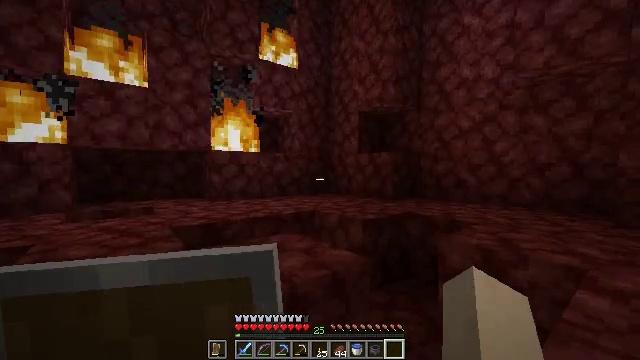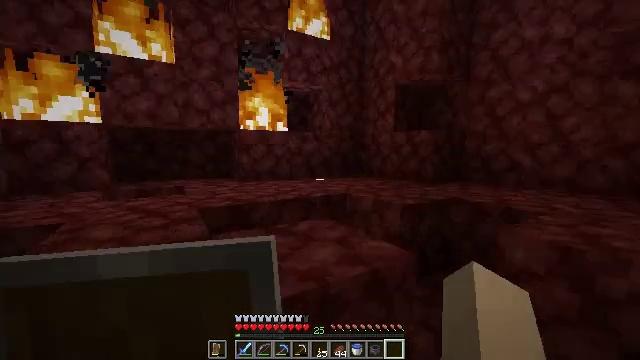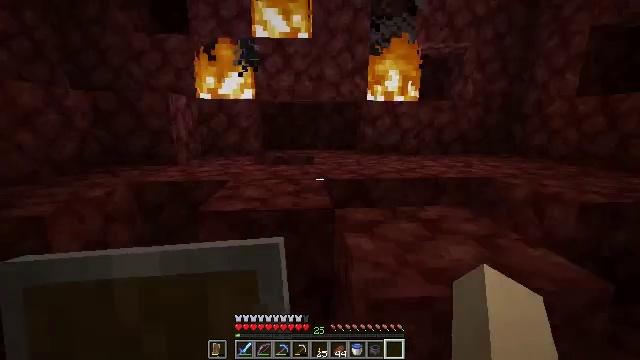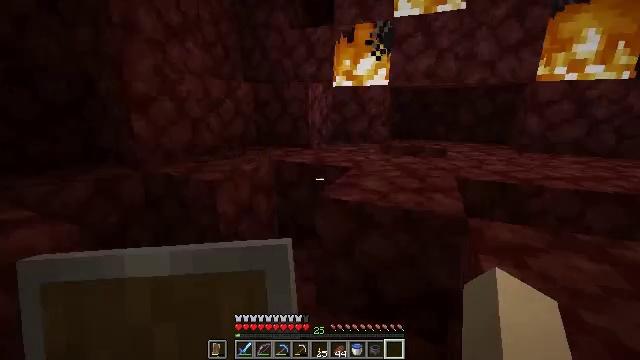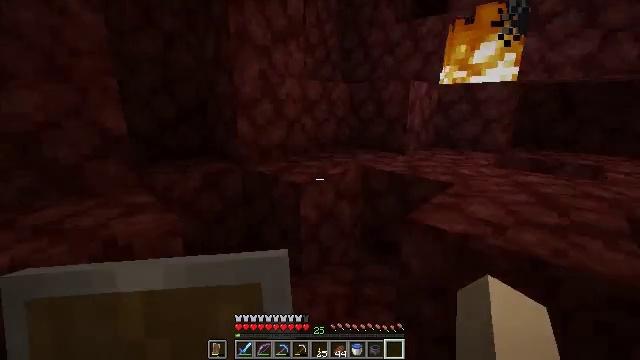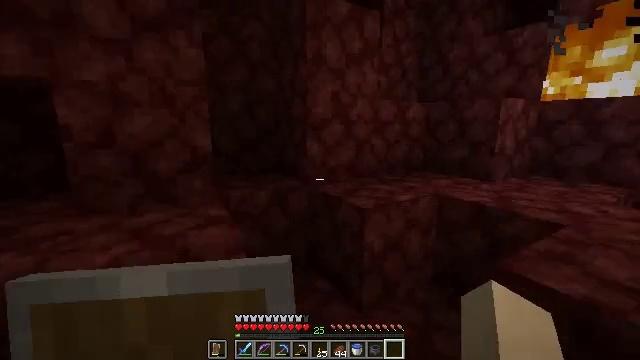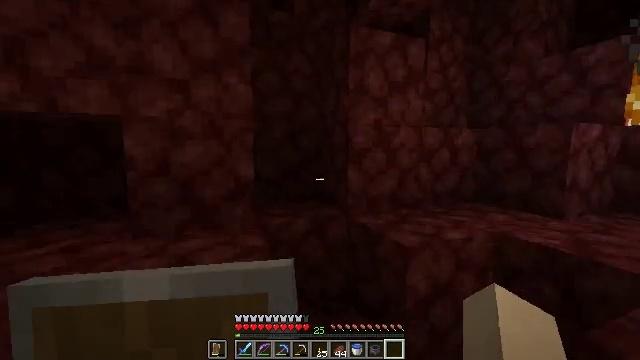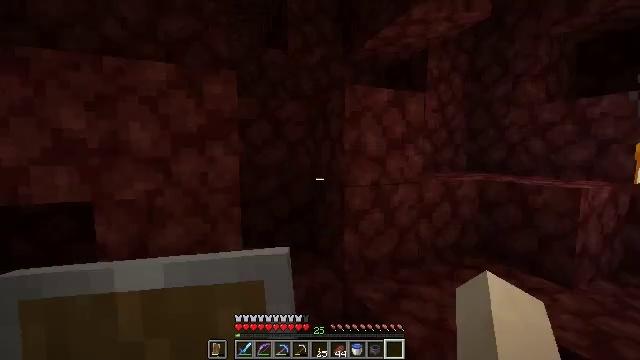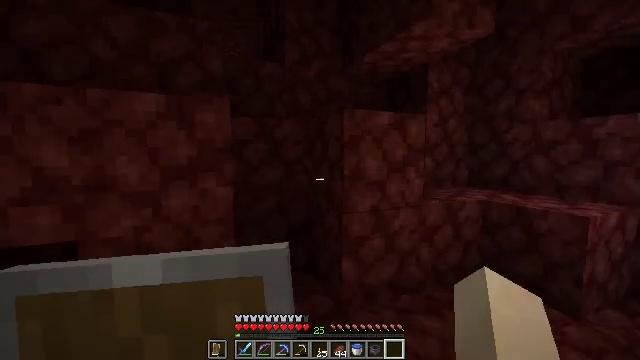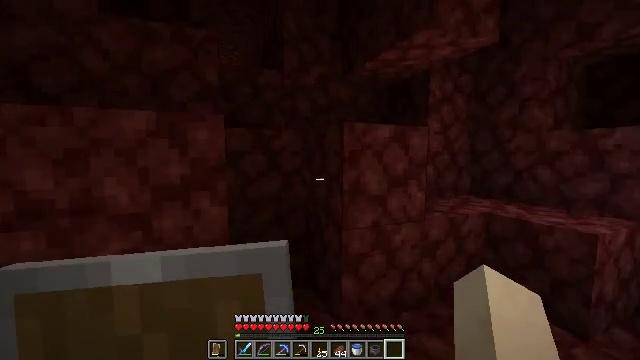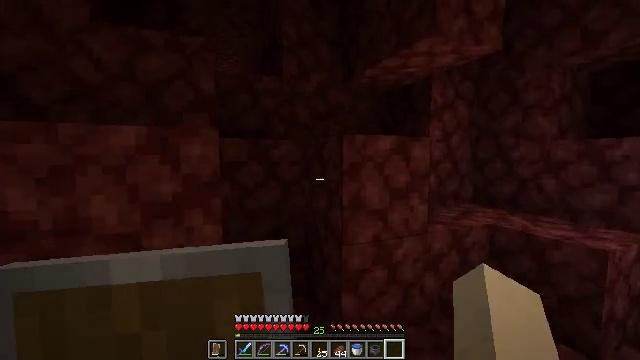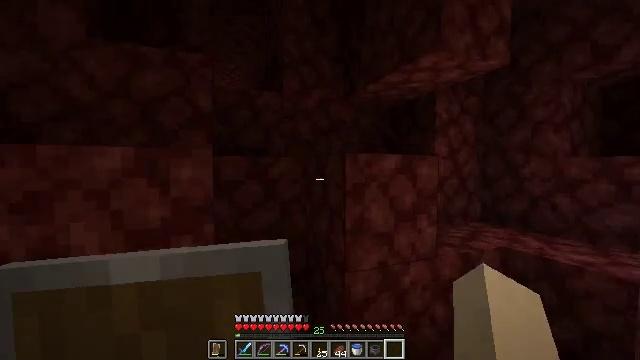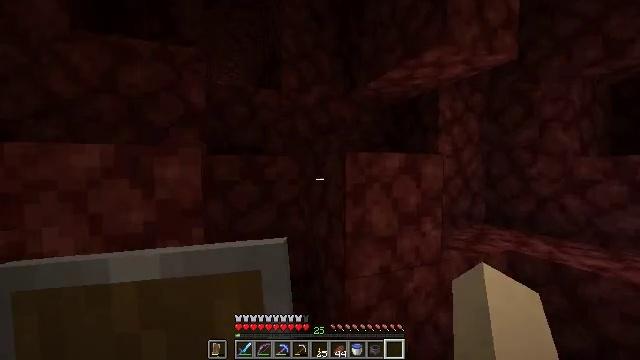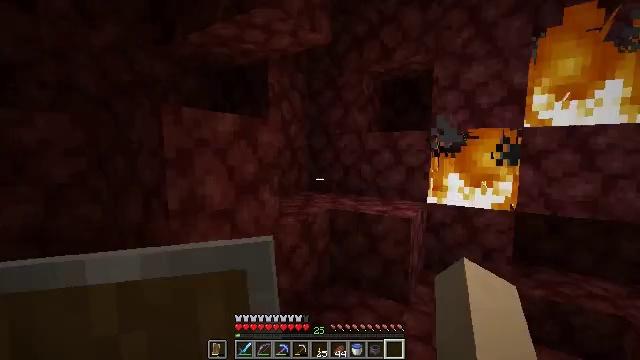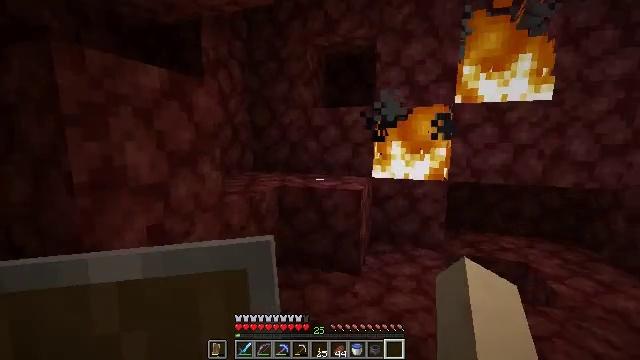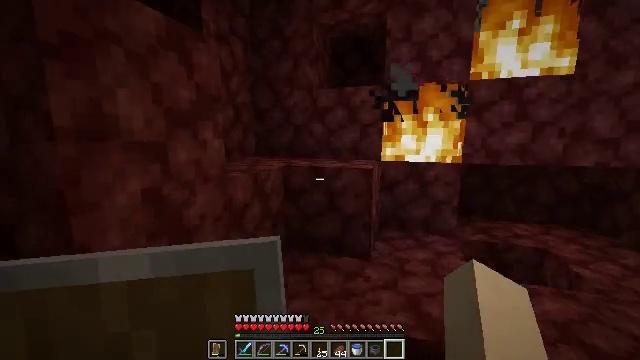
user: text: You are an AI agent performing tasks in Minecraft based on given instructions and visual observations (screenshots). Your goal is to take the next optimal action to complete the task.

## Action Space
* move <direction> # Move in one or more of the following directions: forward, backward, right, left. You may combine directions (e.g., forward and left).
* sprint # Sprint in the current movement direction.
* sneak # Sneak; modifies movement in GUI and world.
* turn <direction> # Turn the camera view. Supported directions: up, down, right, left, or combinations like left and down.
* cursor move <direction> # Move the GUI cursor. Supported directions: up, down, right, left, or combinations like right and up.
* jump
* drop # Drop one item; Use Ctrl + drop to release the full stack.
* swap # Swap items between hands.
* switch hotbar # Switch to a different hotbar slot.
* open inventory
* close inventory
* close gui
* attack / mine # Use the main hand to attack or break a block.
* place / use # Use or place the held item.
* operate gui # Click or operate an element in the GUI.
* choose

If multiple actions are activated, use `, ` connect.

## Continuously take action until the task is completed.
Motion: motion action
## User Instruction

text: Attack the netherrack to gather it.
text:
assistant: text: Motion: move forward, turn left and down
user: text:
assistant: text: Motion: move forward, turn left and down
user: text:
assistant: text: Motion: turn left and down
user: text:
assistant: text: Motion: move forward, turn left
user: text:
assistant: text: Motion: move forward, turn left and up
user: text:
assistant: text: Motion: move forward, turn left and up, jump
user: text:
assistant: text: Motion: move forward, turn up, jump
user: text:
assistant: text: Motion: move forward, jump
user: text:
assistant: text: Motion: move forward, jump
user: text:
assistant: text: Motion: move forward, jump
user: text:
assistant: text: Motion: move forward, turn up, jump
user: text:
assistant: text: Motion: move forward
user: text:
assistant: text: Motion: move forward, turn right and down
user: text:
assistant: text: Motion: move forward, turn right and down
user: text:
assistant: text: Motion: move forward
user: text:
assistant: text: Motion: move forward, turn right and down
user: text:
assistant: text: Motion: move forward, turn down
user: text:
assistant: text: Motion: move forward, turn left and down
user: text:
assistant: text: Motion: move forward, turn left and down
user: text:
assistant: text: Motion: move forward and move right, turn left and up
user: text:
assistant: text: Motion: move forward and move right, turn left and up
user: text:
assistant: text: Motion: move forward and move right, turn left and up, jump
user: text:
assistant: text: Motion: move forward and move right, turn up, jump
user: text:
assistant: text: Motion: move forward and move right, turn right and up, jump
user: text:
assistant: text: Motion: move forward and move right, turn right and up, jump
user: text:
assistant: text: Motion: move forward and move right, turn right and up, jump
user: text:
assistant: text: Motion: move forward and move right, turn right and up, jump
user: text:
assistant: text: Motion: move forward and move right, turn right and down, jump
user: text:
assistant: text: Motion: move forward and move right, turn right and down
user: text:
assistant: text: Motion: move forward and move right